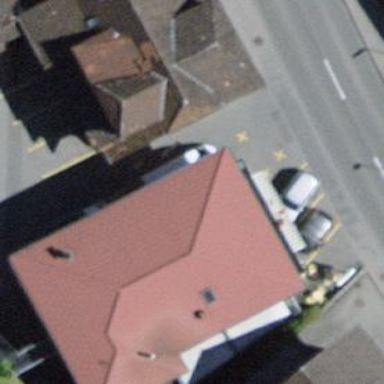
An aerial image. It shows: Cafe.